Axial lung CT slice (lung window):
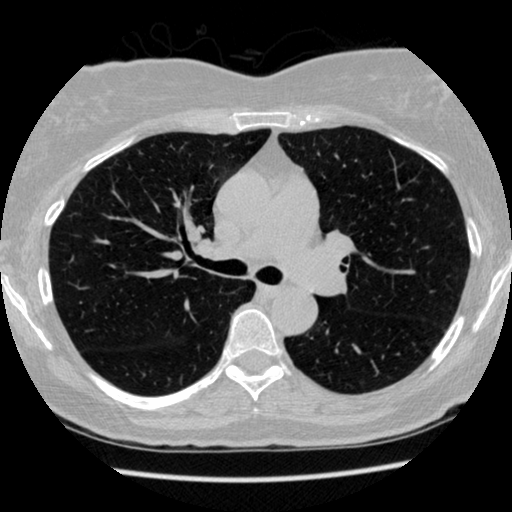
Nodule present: no